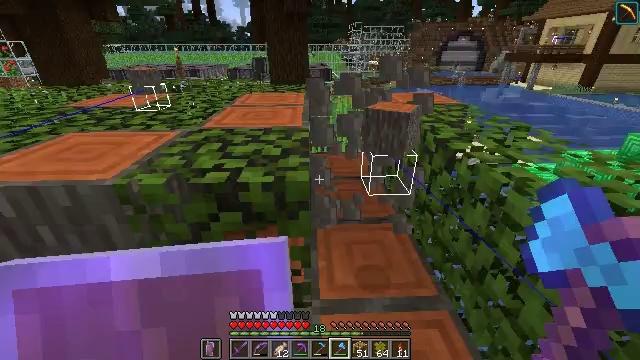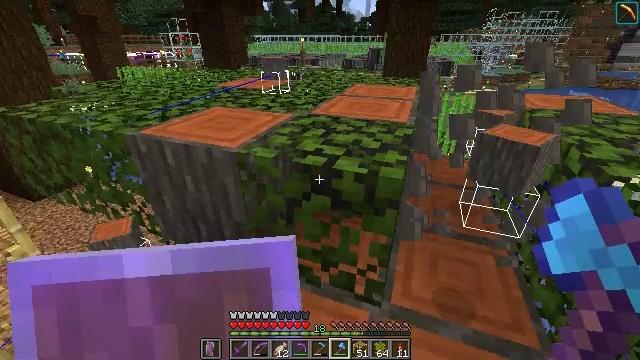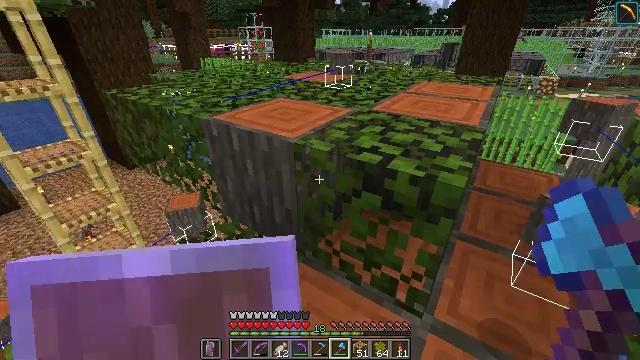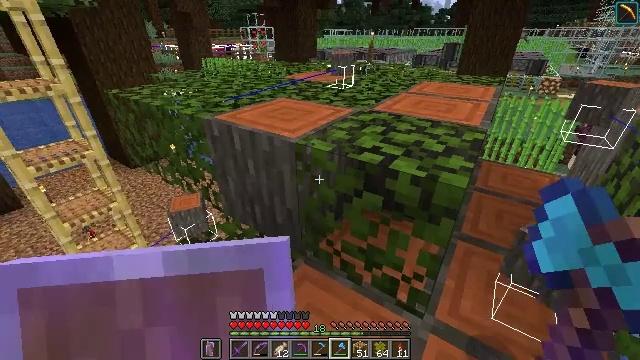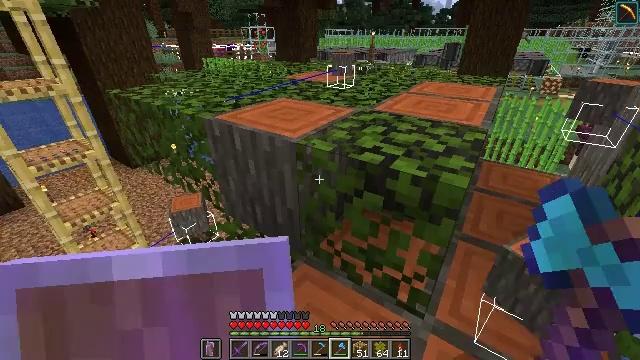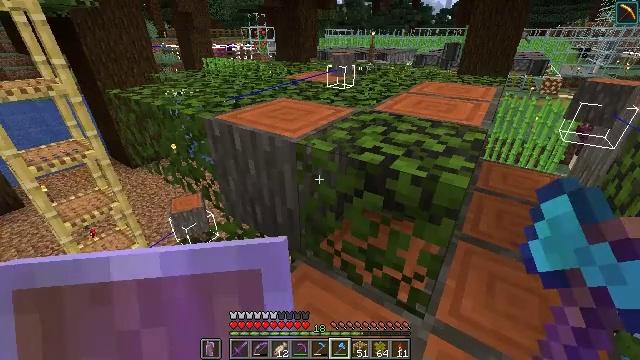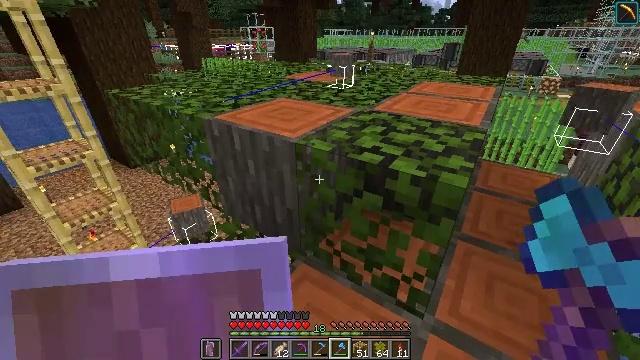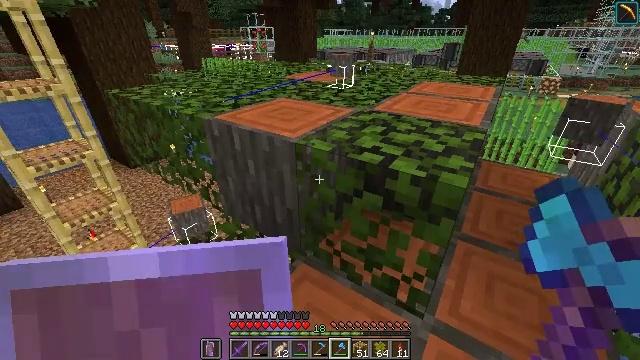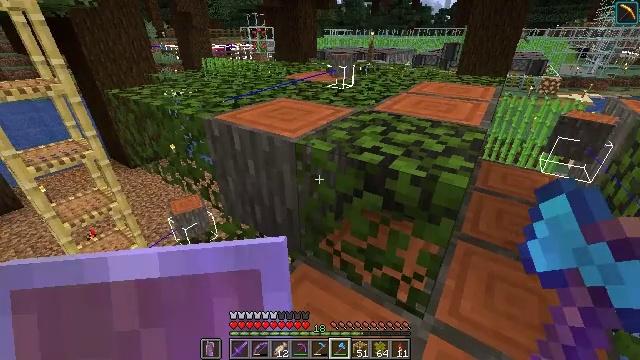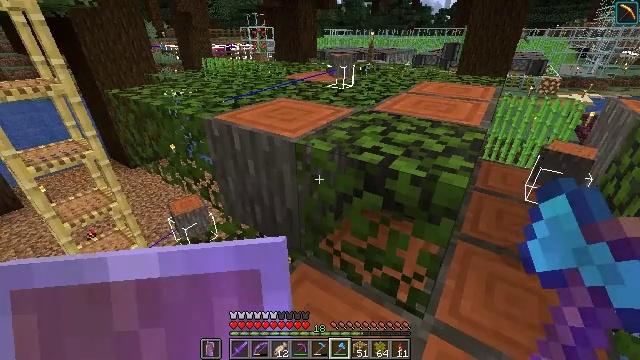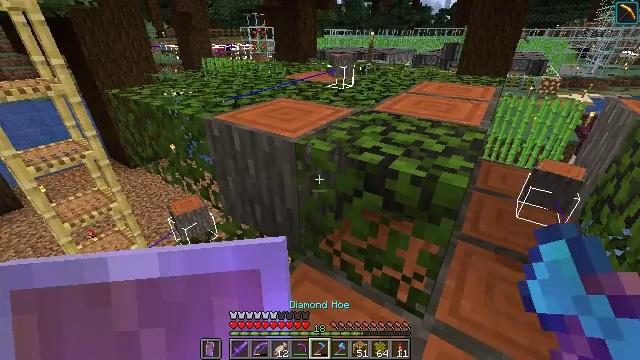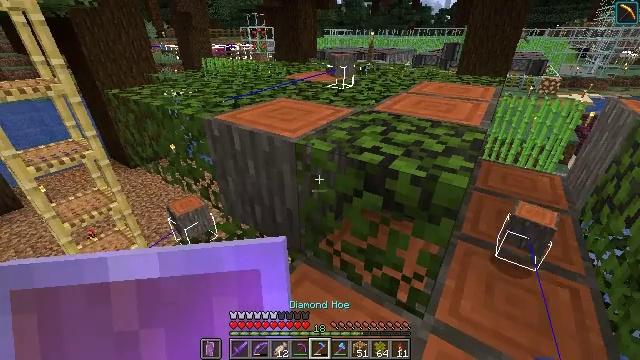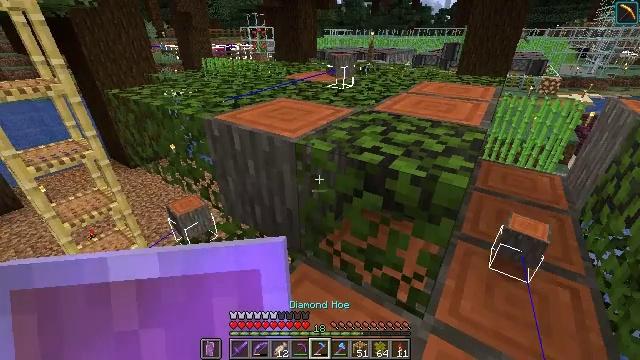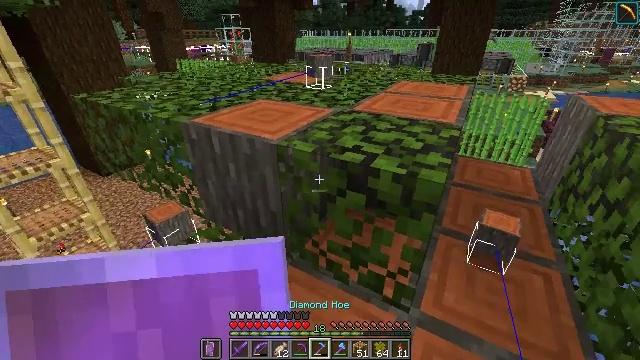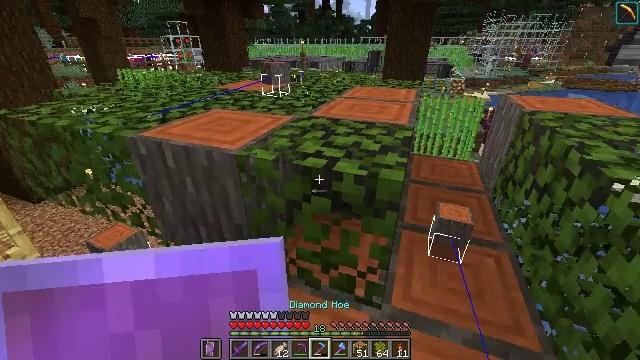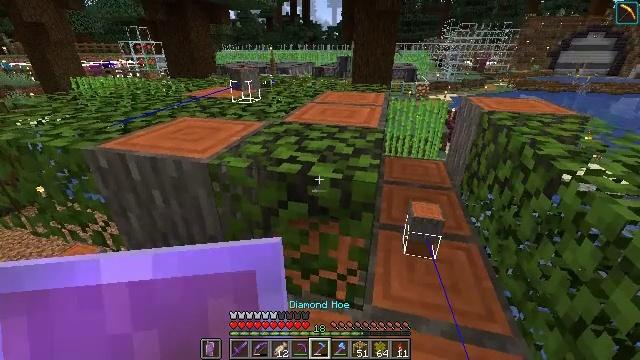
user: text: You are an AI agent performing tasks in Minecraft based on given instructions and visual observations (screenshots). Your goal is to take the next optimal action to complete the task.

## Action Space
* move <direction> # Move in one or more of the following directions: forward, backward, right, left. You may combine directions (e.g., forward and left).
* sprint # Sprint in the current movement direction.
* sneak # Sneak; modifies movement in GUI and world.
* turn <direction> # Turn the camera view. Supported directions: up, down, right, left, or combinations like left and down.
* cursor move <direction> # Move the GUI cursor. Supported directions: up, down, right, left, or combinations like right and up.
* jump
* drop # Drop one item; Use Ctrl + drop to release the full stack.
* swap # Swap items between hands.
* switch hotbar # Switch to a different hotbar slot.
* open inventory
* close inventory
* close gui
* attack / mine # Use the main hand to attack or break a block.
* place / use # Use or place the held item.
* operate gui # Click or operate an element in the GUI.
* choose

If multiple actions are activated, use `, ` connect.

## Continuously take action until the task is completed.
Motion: motion action
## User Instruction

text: Gather acacia leaves by breaking them.
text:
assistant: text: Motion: turn left and down
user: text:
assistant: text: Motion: turn left and down
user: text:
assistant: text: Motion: no_op
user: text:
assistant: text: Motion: no_op
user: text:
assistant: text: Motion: no_op
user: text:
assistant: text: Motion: no_op
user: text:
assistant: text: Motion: no_op
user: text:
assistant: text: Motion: no_op
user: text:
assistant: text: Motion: no_op
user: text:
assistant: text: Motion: no_op
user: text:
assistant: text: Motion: no_op
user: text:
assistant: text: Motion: no_op
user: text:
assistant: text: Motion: turn right
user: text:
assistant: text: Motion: turn right and up
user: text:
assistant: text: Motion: turn right and up
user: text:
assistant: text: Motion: no_op
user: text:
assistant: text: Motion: attack / mine
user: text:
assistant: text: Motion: attack / mine
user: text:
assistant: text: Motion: attack / mine
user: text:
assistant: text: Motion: move forward, turn left, attack / mine
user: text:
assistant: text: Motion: move forward, turn left and up, attack / mine
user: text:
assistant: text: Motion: move forward, turn left and up, attack / mine
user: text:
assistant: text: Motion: move forward, turn left and up, attack / mine
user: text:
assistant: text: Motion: move forward, attack / mine
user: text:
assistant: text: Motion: move forward, attack / mine
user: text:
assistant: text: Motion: move forward, attack / mine
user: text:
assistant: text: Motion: move forward, attack / mine
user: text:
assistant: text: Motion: move forward, turn right, attack / mine
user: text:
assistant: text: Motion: turn right and up, attack / mine
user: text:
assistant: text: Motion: turn right, attack / mine